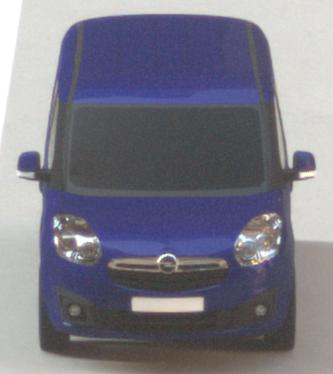
Make: Opel
Model: Combo Combi L1H1 1.4
Detailed model: Combo (D) Combi
Model produced from: 2012/01
Model produced until: 2013/11
Doors: 5
Color: blue
Road condition: wet road
Daytime: morning or afternoon
Contrast: medium contrast